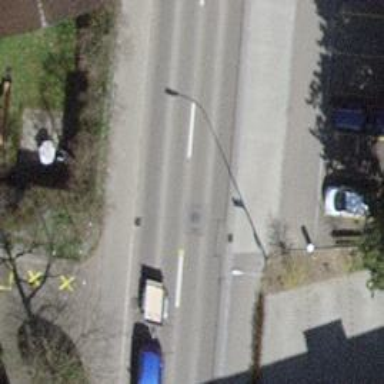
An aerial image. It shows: Public transport stop position.